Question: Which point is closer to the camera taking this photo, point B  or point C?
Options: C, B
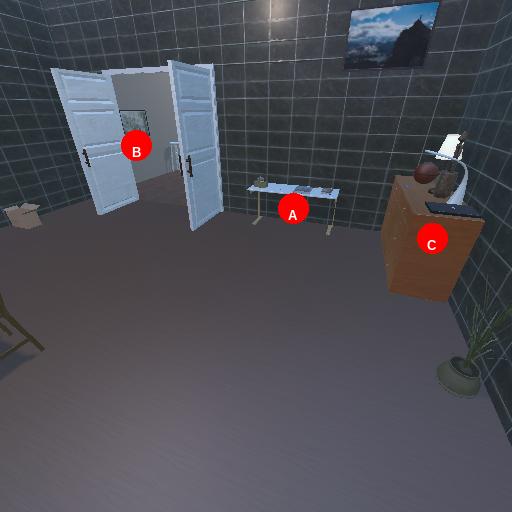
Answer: C